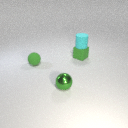
small green rubber sphere to the left of small green metal sphere